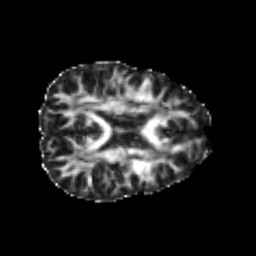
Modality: FA
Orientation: axial
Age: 22
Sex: female
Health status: healthy
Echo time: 0.074 s